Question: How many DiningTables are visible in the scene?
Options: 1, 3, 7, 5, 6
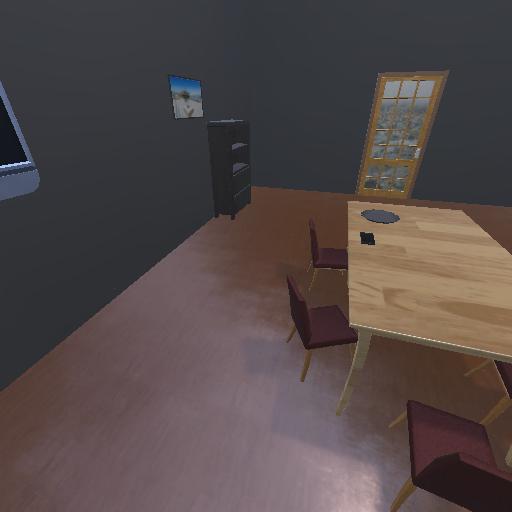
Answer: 1